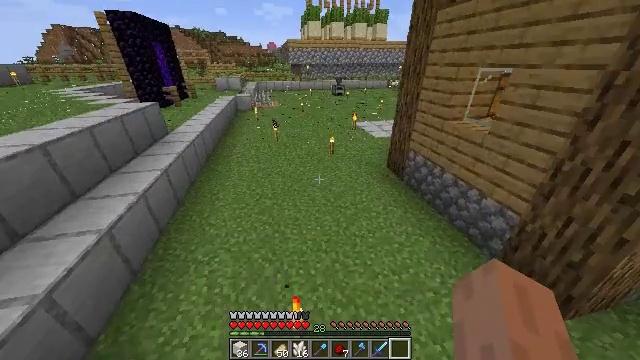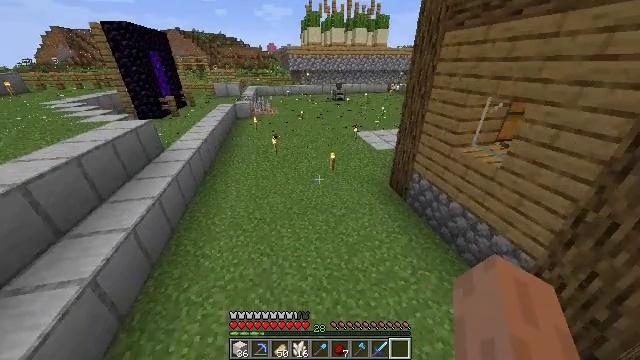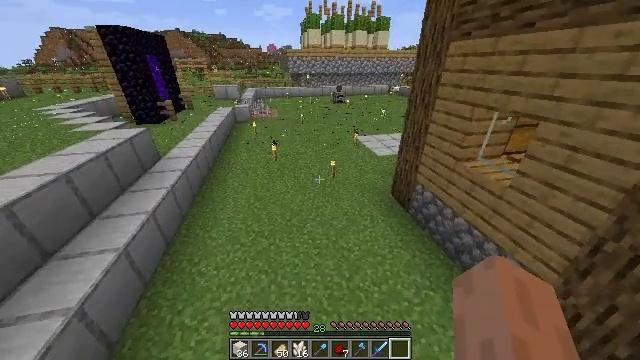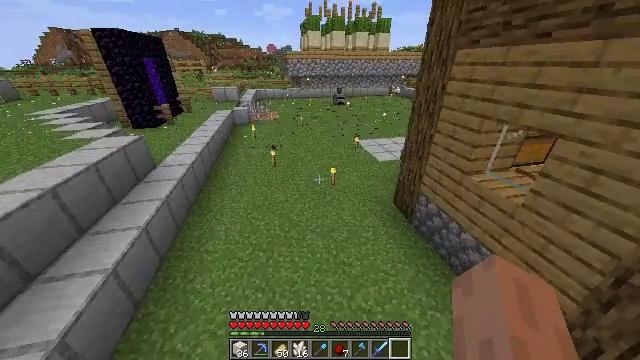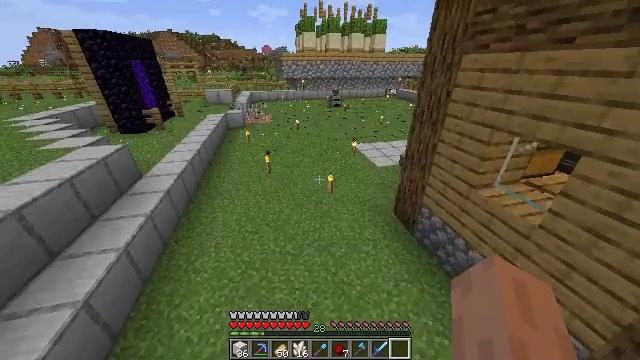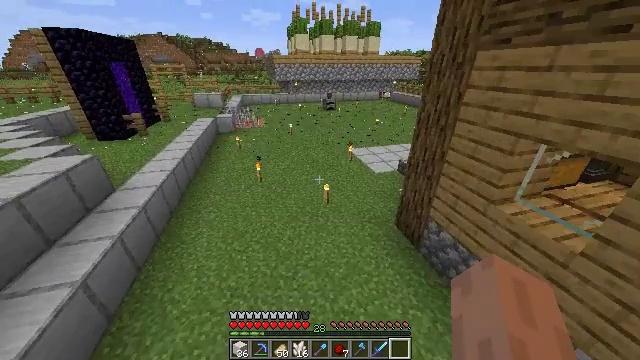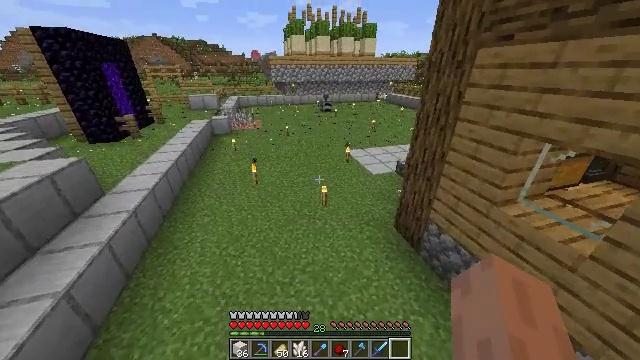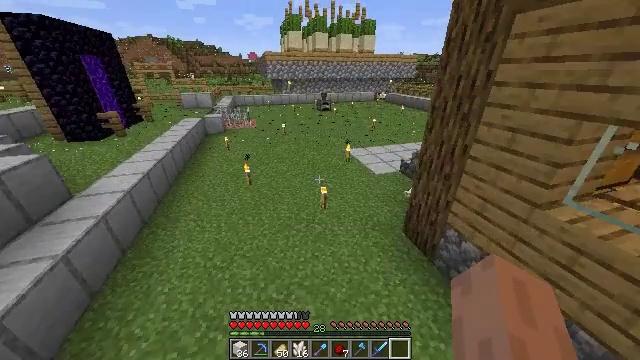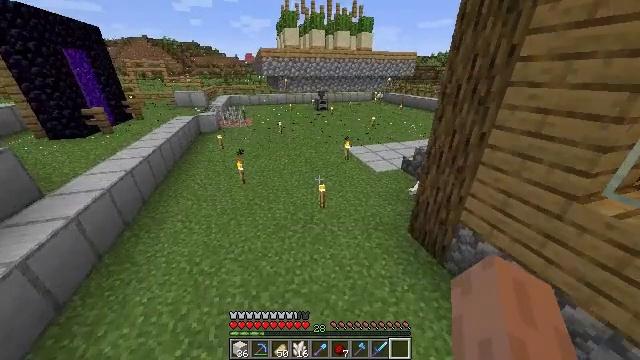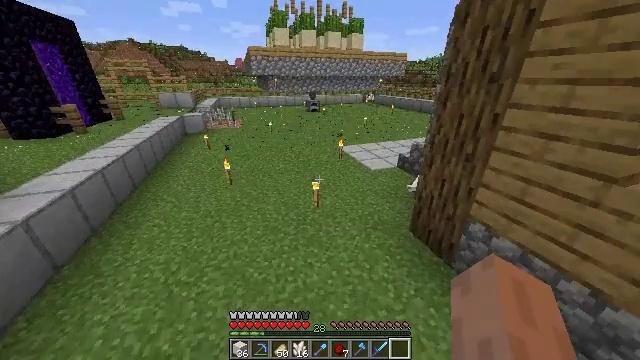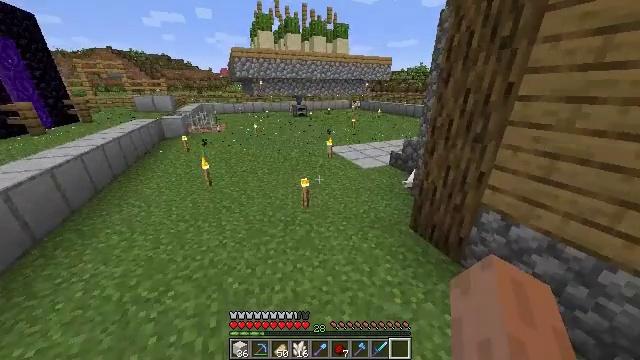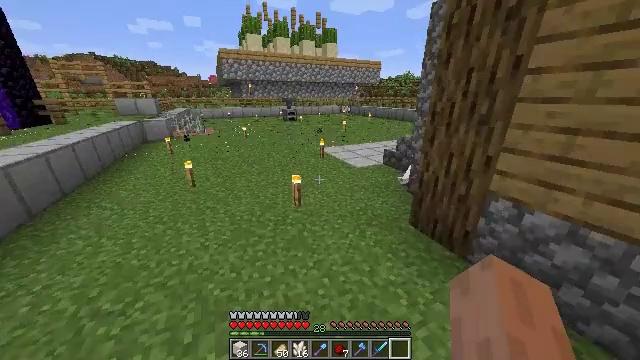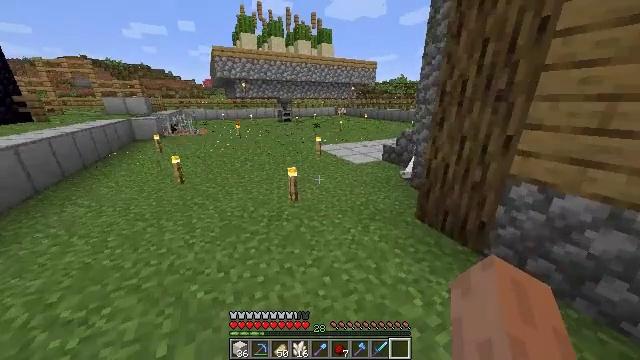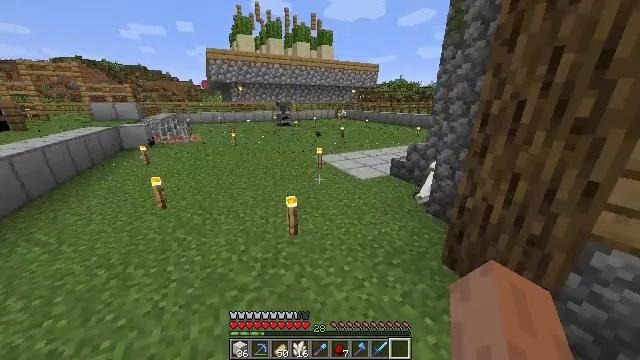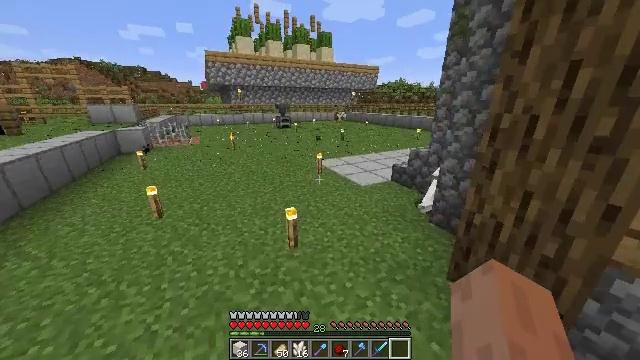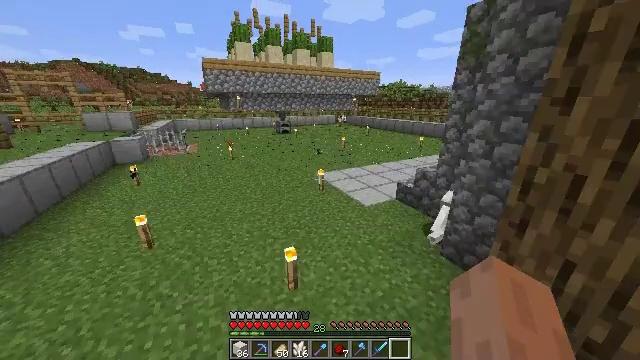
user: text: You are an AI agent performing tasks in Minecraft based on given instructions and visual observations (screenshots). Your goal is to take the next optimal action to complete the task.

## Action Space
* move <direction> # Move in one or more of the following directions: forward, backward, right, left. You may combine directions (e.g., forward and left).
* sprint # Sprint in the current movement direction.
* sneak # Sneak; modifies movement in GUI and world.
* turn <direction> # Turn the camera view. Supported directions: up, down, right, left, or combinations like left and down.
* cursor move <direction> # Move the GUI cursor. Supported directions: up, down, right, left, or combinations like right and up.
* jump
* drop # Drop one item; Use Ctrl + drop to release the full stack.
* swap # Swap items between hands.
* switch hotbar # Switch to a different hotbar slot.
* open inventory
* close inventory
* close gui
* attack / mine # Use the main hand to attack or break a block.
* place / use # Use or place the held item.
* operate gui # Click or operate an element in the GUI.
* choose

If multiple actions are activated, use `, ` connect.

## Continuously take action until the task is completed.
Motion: motion action
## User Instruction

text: Smelt cactus in a furnace to get green dye.
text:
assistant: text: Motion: move forward, jump
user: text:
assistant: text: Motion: move forward, jump
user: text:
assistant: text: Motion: move forward, jump
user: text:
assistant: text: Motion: move forward, turn right, jump
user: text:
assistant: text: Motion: move forward, turn right, jump
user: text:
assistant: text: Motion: move forward, jump
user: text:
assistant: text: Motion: move forward, jump
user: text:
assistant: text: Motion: move forward, jump
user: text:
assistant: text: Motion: move forward, sprint, turn right and up, jump
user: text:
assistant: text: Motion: move forward, sprint, turn right and up, jump
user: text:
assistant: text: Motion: move forward, sprint, turn right and up, jump
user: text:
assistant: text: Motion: move forward, sprint, turn right and up, jump
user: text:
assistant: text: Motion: move forward, jump
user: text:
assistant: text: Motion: move forward, jump
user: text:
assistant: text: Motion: move forward, jump
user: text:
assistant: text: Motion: move forward, jump
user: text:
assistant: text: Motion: move forward, jump
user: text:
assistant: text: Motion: move forward, jump
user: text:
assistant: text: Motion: move forward, jump
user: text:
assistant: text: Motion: move forward, jump
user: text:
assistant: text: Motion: move forward, jump
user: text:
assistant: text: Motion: move forward, jump
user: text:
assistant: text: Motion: move forward, jump
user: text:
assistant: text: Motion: move forward, sprint, jump
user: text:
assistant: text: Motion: move forward, sprint, jump
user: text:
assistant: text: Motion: move forward, sprint, jump
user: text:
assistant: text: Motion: move forward, sprint, jump
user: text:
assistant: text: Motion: move forward, jump
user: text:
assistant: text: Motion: move forward, jump
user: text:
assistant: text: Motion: move forward, jump